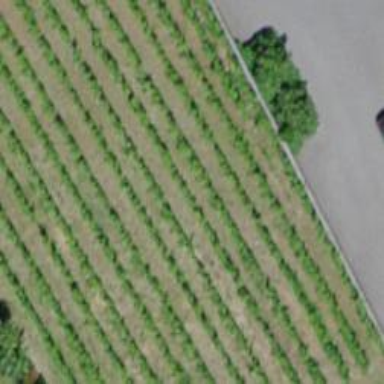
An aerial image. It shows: Vineyard with grape crops.